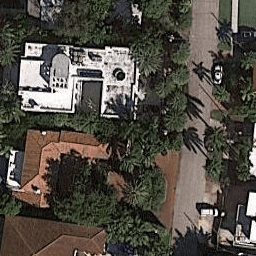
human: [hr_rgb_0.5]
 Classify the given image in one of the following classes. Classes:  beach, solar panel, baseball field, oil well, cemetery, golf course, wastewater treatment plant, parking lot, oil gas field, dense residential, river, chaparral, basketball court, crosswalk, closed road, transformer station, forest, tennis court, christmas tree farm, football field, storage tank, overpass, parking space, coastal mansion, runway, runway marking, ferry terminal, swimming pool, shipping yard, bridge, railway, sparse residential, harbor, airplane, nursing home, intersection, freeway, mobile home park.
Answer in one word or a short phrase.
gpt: coastal mansion